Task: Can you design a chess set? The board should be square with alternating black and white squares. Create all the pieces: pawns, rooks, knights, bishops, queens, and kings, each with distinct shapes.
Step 5103:
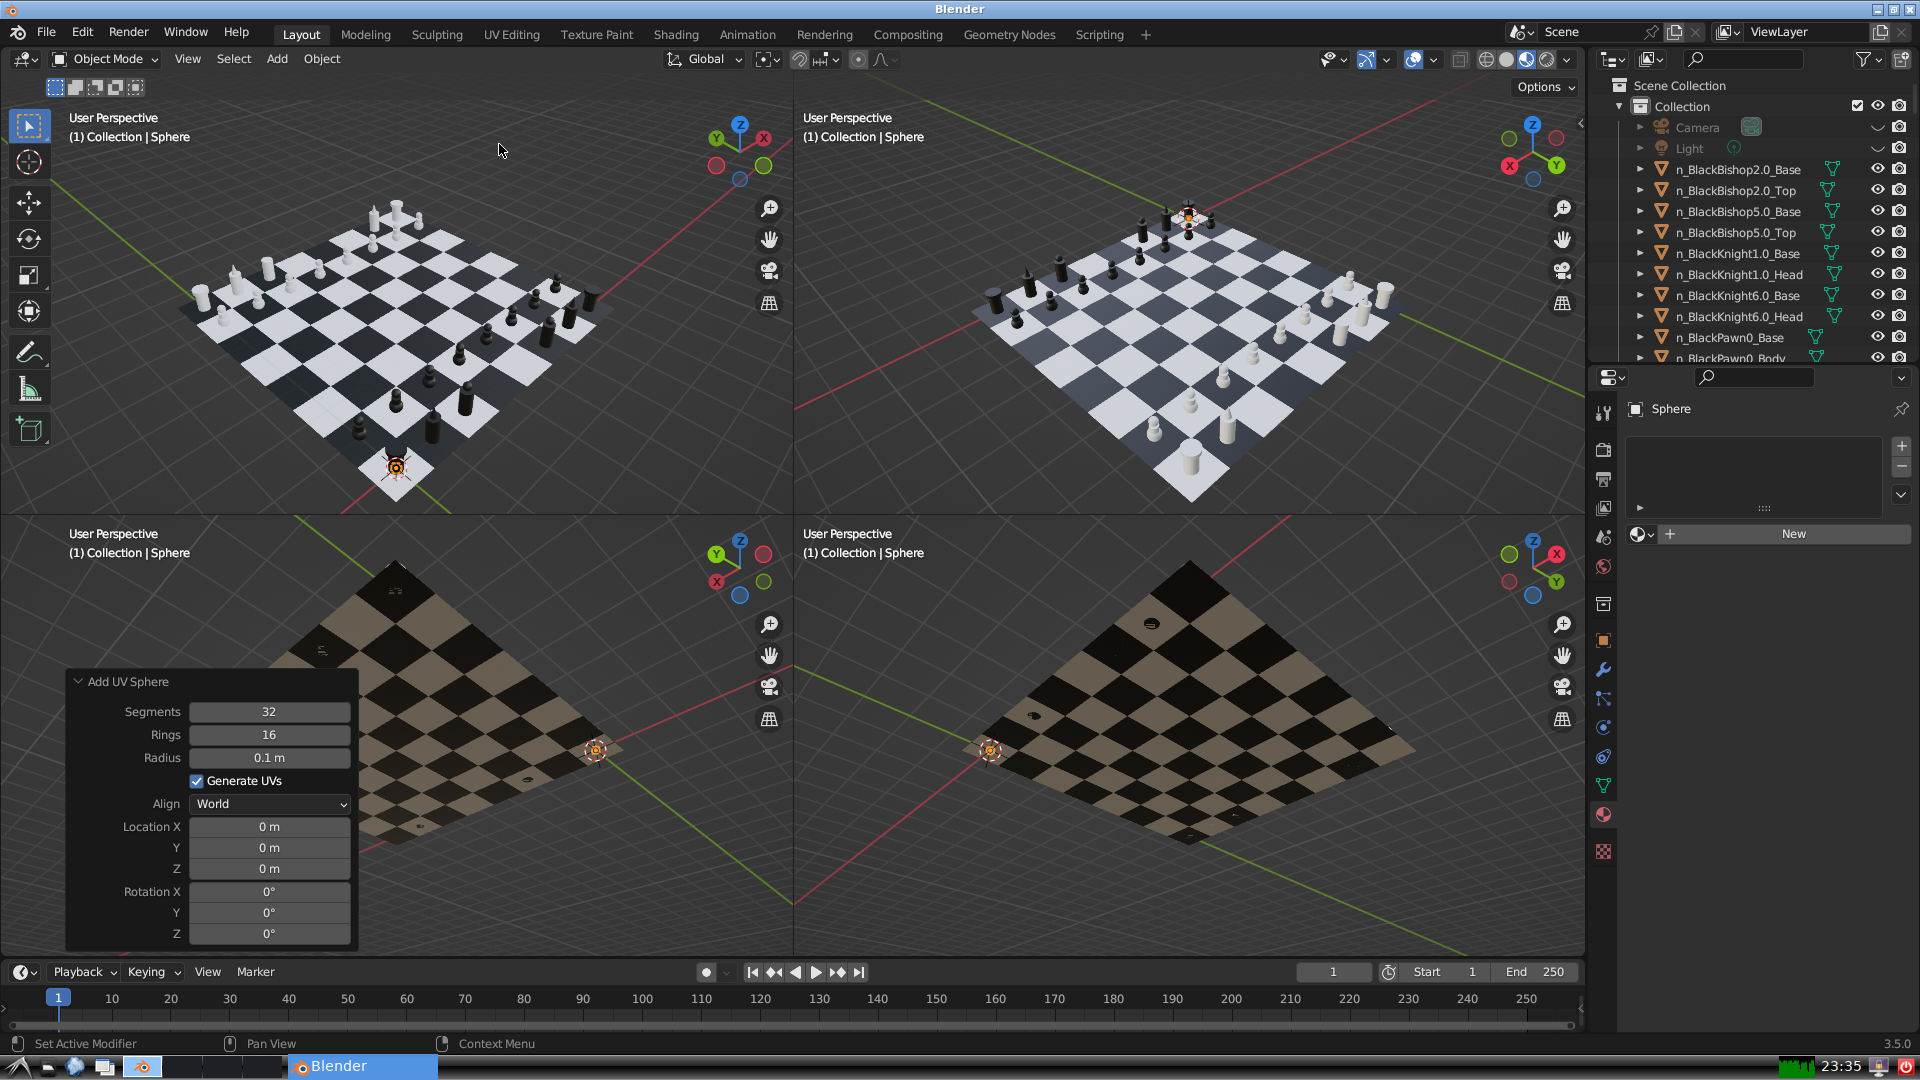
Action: {"mouse_move": [270, 758]}